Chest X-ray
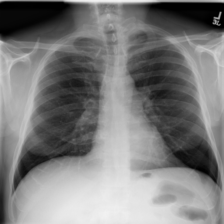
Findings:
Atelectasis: negative
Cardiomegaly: negative
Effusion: negative
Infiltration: negative
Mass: negative
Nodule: negative
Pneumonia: negative
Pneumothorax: negative
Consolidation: negative
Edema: negative
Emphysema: negative
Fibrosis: negative
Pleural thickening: negative
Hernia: negative